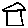
Label: house